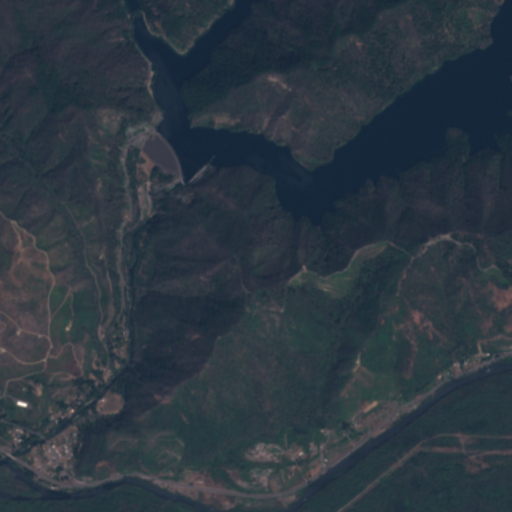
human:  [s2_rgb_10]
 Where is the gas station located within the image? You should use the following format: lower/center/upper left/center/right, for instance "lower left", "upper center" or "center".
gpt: The gas station is located in the lower left of the image.
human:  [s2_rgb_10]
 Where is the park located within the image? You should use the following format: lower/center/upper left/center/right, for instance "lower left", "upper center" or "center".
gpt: The park is located in the lower left of the image.
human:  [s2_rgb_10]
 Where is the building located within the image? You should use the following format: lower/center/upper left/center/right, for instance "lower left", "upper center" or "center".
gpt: The building is located in the lower left of the image.
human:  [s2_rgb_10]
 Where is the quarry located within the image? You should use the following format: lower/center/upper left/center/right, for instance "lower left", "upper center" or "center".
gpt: There is no quarry in the image.